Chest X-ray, AP view. Patient: 19 years old, sex M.
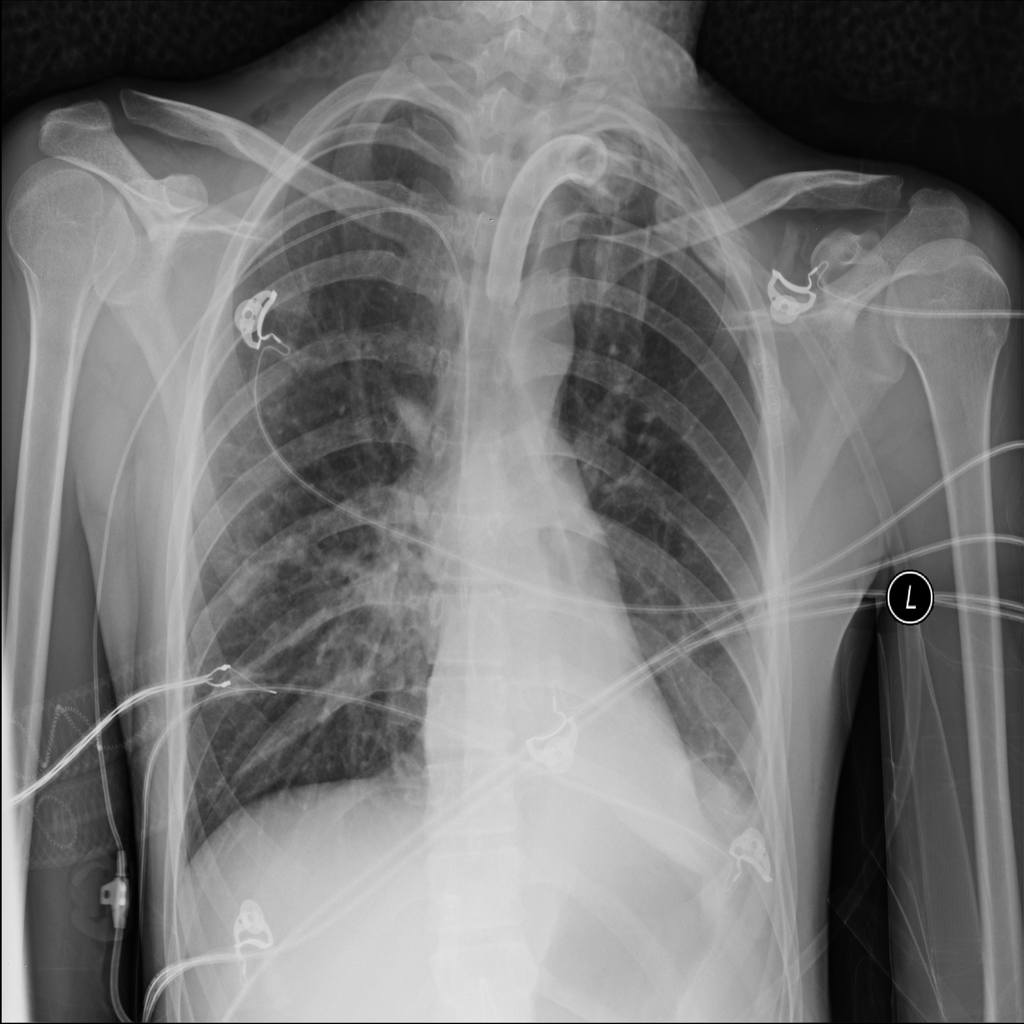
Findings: Effusion, Infiltration